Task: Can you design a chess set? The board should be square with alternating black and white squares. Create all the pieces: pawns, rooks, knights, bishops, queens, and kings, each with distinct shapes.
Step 3165:
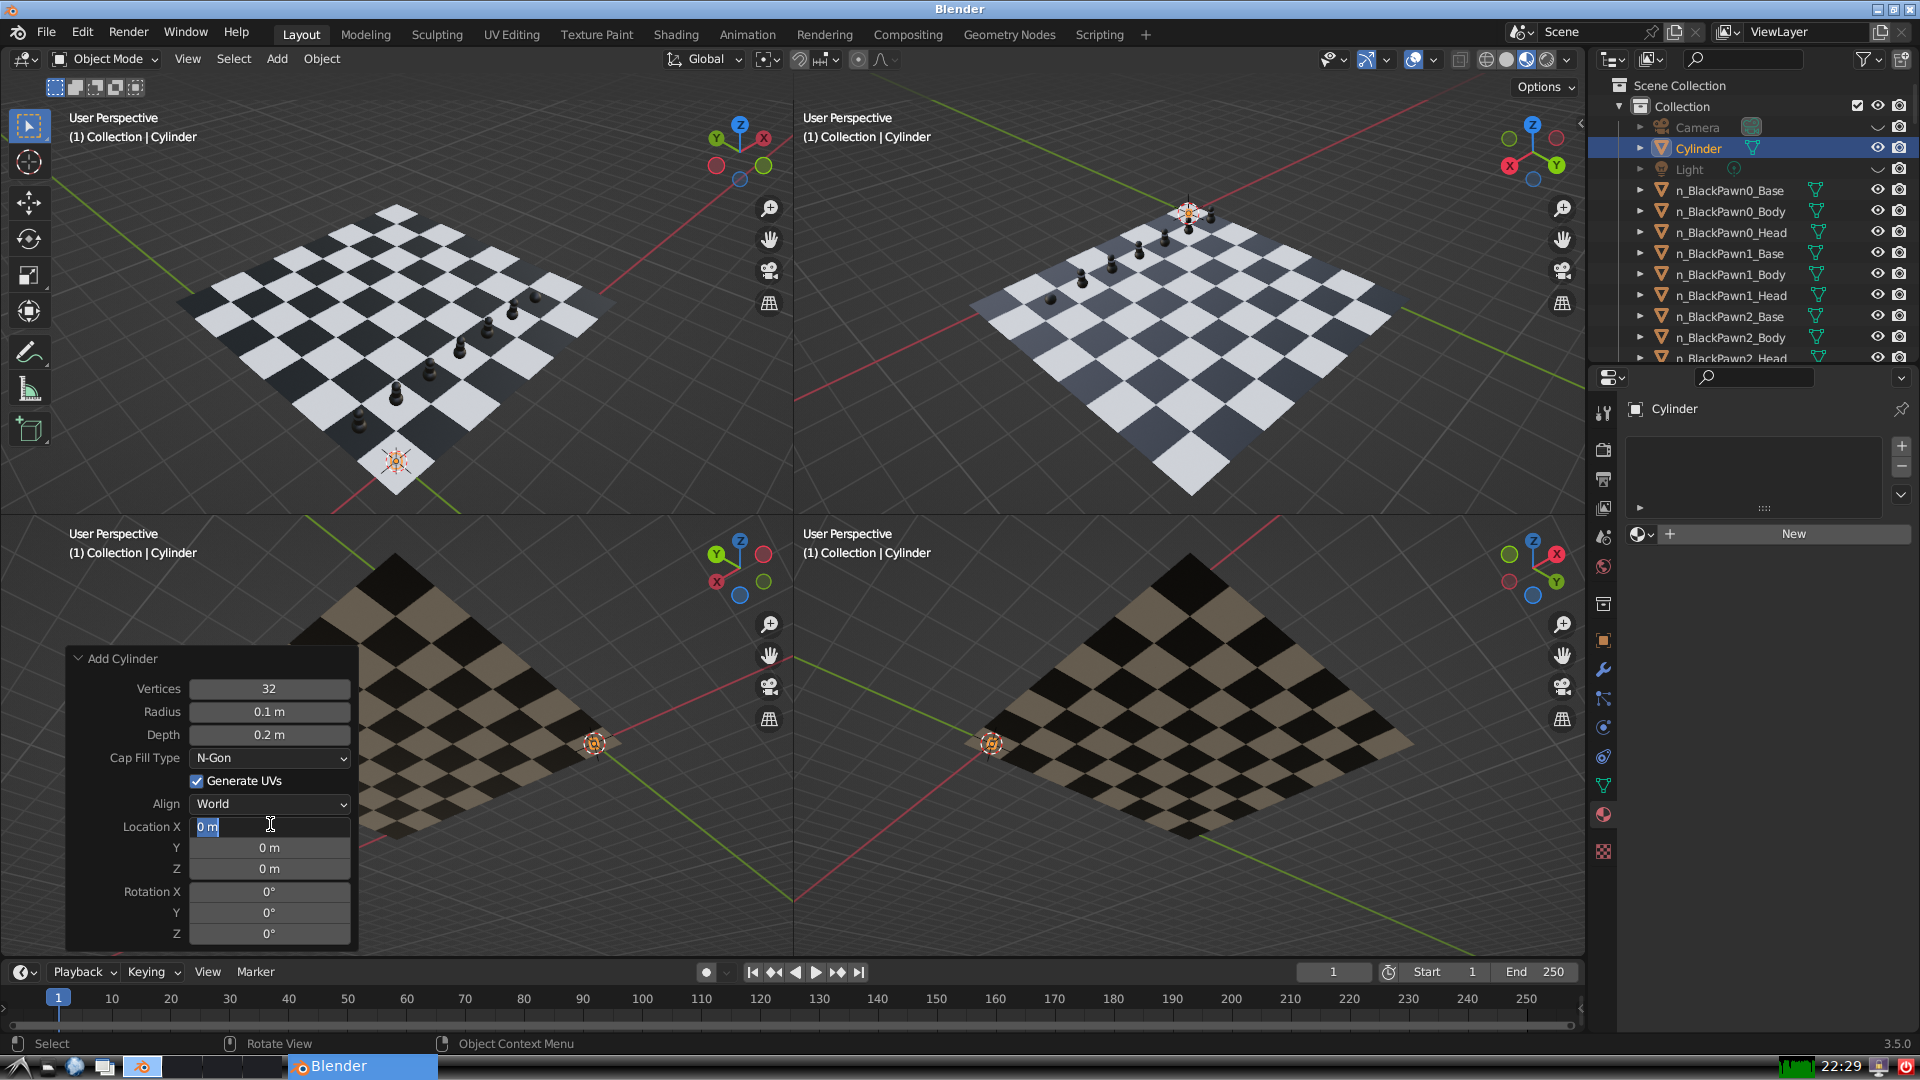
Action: input_text: 6.0